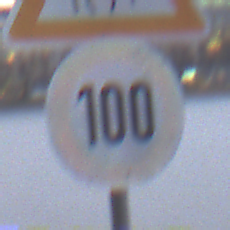
Verkehrszeichen: Geschwindigkeit100
Zusatzzeichen oben: ReiterLinks
Umgebung: Outdoor, Urban
Tageszeit: MorningAfternoon
Wetter: Overcast
Licht: Natural
Jahreszeit: NotSpecified
Kontrast: LowContrast